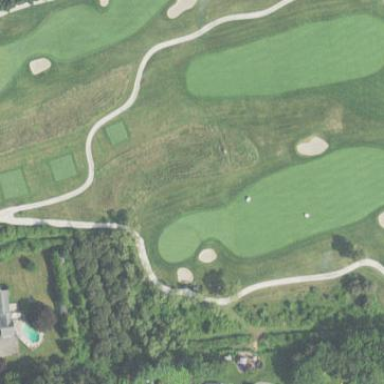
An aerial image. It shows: Grassy area designated as golf fairway.